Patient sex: F
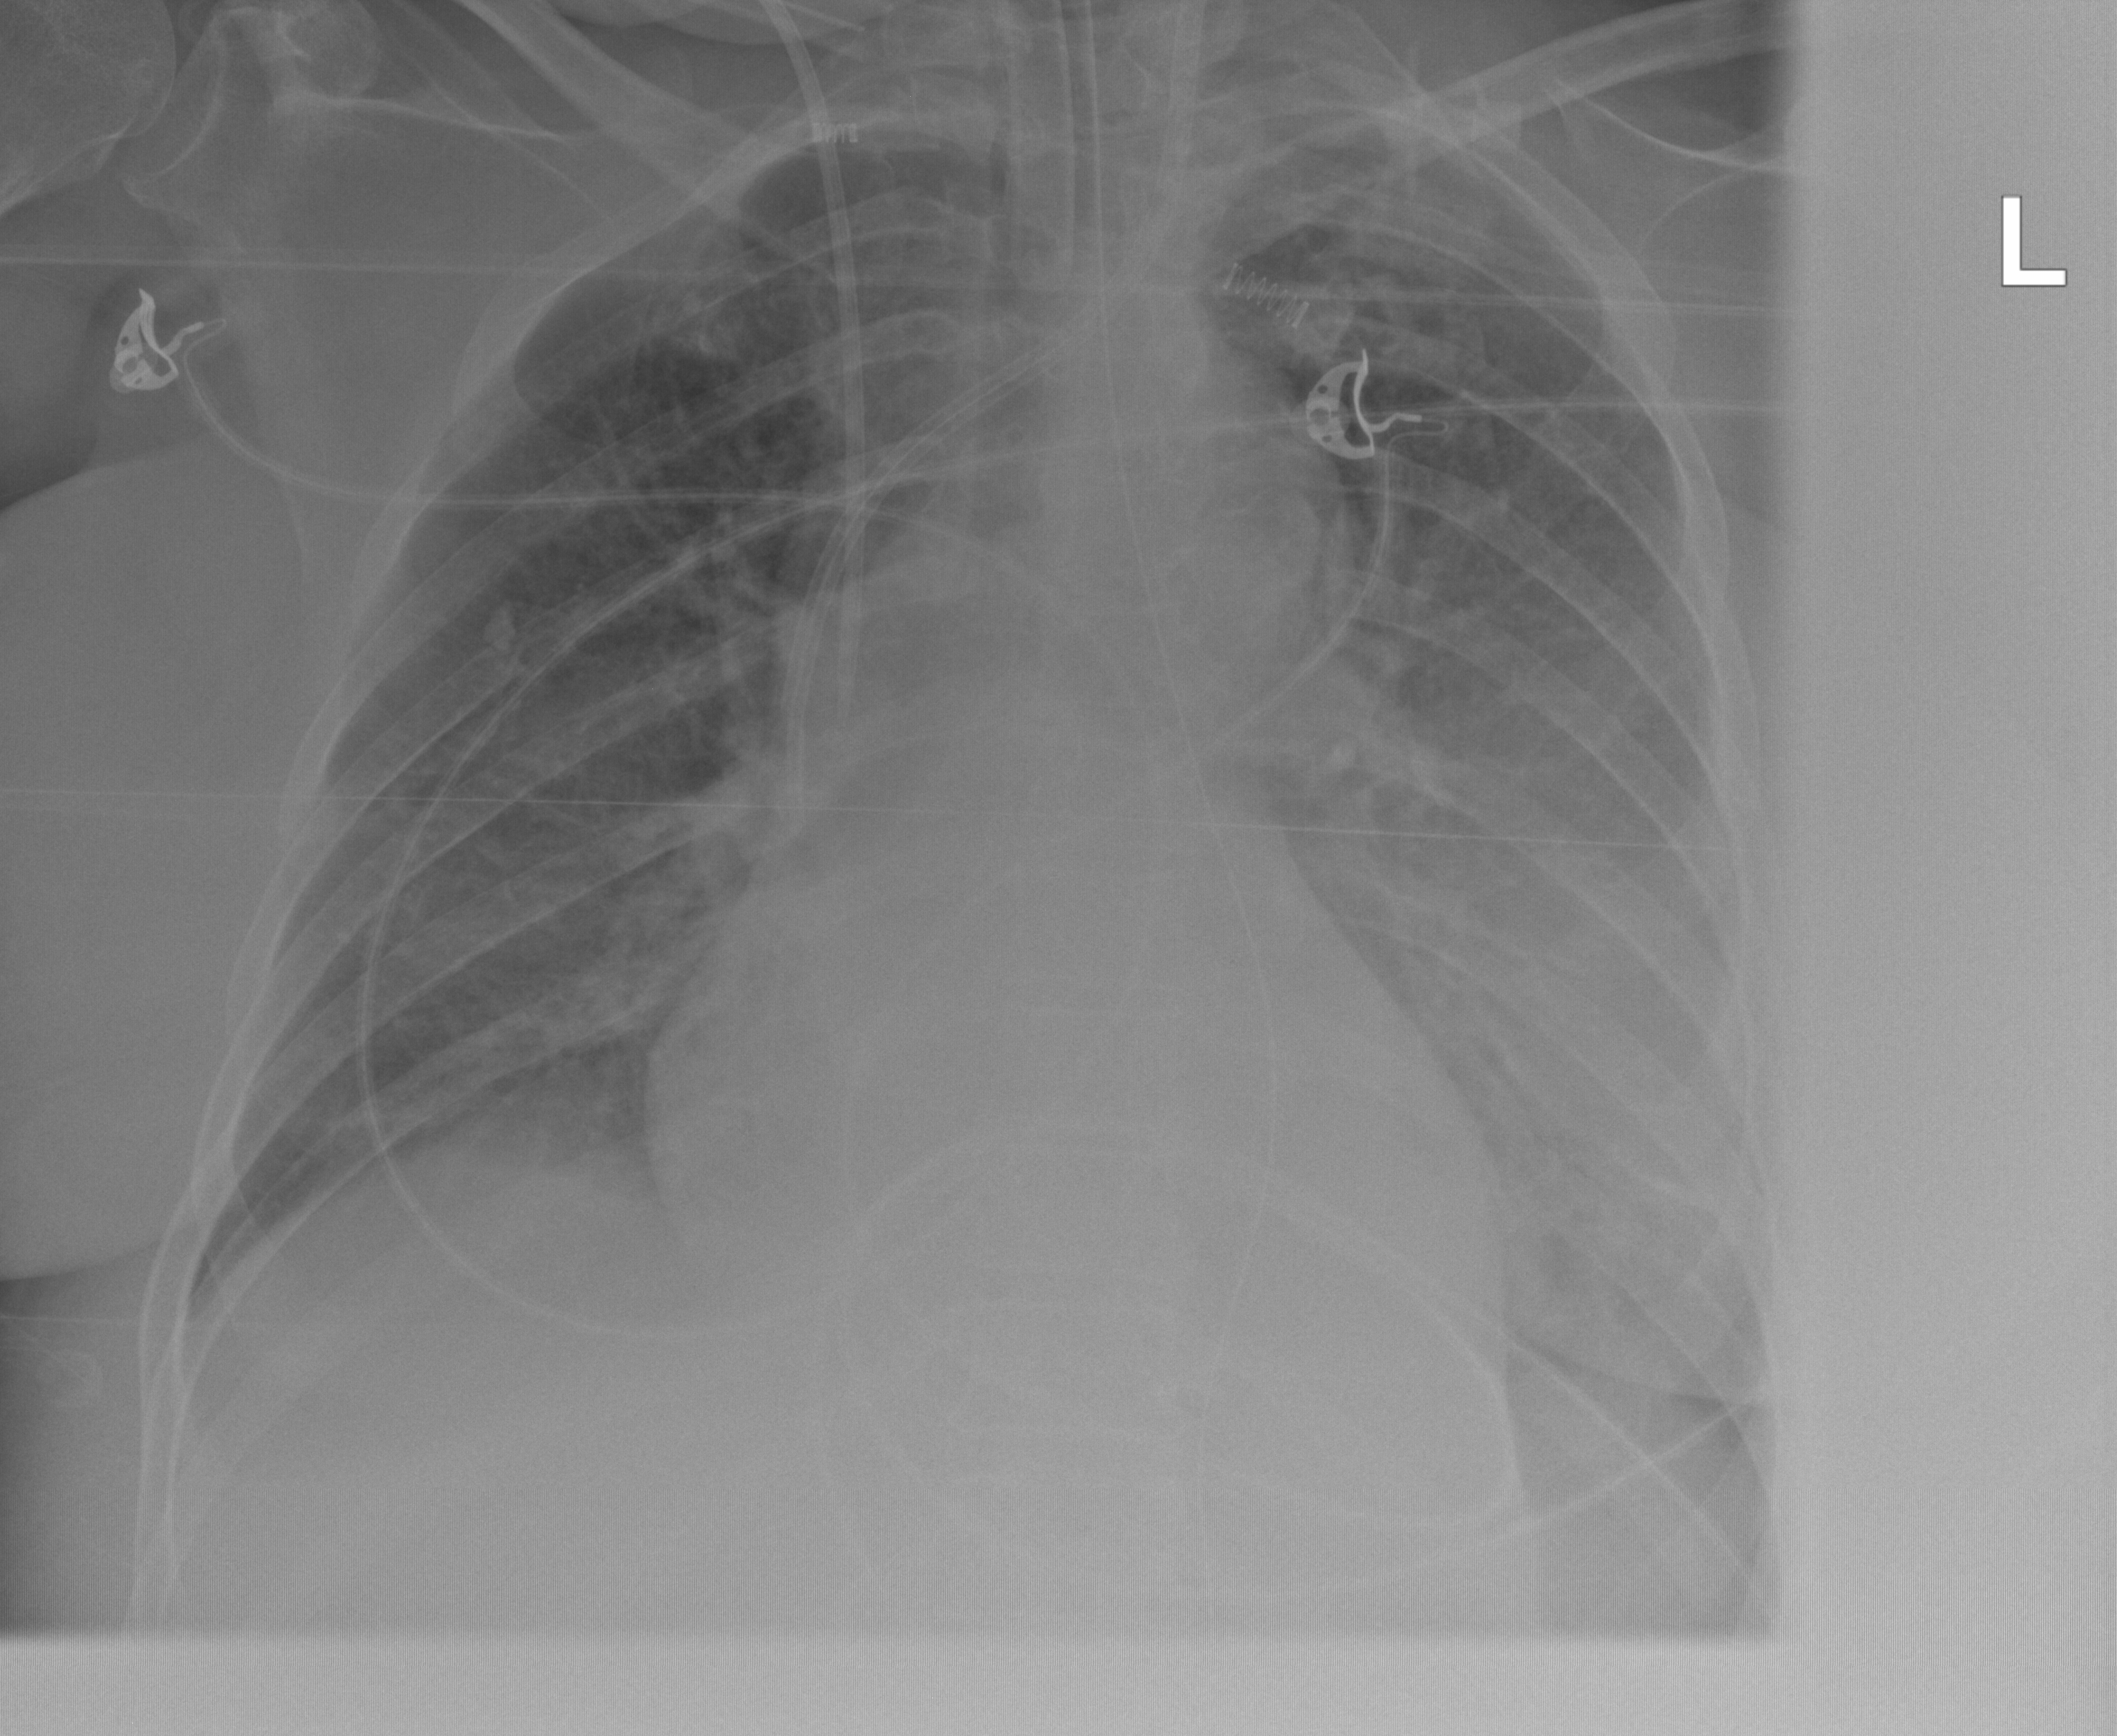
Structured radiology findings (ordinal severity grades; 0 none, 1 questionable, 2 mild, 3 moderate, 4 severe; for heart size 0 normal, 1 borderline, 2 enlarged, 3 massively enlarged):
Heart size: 1
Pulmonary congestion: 2
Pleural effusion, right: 1
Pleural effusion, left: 3
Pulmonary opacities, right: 2
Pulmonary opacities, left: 2
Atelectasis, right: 2
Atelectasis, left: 2